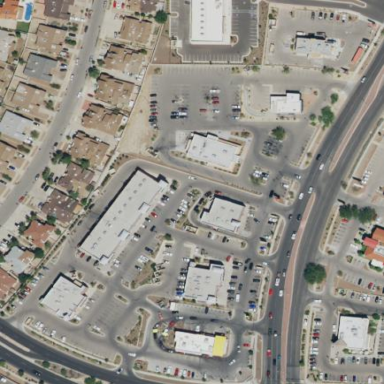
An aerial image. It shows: Retail area.